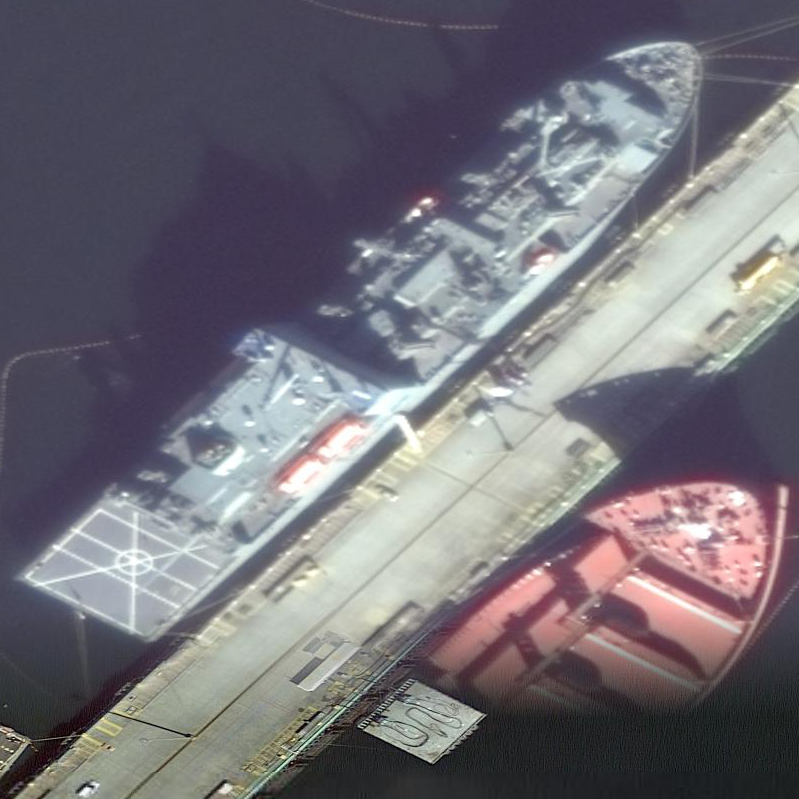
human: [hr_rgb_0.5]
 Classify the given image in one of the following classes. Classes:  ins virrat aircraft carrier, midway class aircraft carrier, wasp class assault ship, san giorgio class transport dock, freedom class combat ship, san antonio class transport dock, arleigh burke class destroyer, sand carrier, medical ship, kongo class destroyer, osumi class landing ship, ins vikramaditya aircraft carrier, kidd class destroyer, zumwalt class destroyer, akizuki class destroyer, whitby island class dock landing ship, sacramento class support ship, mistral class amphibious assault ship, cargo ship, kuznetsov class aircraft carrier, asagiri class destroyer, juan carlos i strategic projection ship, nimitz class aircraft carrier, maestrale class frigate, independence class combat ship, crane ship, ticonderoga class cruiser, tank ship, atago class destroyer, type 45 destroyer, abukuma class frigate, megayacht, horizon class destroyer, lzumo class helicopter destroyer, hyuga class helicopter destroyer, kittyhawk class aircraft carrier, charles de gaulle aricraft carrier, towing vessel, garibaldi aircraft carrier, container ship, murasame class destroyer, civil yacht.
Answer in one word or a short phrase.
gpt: Crane ship